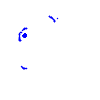
Particle: pion